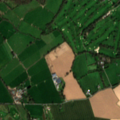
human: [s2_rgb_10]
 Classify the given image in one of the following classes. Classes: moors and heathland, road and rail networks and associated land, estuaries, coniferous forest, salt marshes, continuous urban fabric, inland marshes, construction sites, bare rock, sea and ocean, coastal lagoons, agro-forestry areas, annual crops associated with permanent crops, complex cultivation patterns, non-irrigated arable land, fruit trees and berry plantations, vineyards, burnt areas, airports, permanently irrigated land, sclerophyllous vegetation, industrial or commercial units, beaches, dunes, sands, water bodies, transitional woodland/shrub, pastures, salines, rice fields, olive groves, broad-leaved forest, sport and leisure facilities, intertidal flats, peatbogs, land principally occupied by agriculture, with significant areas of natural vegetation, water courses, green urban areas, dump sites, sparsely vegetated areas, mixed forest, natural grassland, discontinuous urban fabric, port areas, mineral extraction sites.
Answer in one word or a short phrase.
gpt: sport and leisure facilities, non-irrigated arable land, pastures, complex cultivation patterns, broad-leaved forest, transitional woodland/shrub